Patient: sex M, age 45
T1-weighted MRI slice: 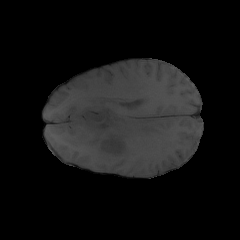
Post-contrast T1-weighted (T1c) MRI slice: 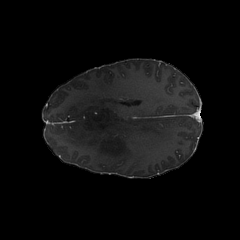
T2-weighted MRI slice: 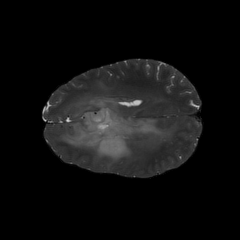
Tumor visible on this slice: yes
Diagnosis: Astrocytoma, IDH-mutant
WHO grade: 3